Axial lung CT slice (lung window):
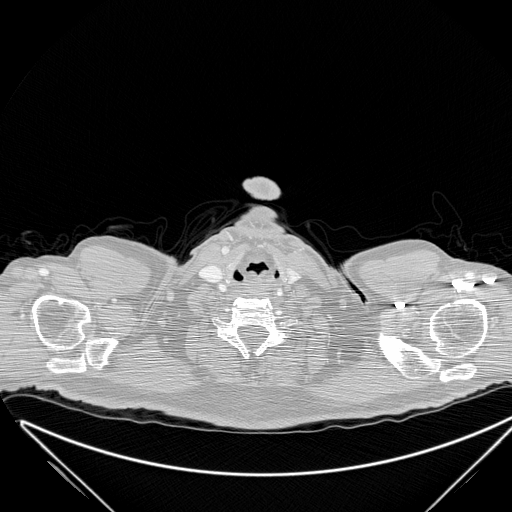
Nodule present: no